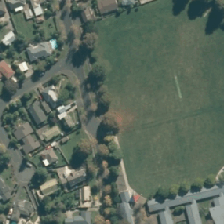
Land cover: urban_parkland